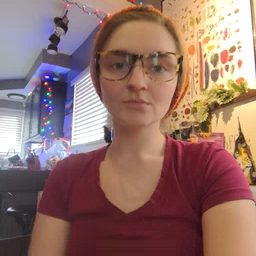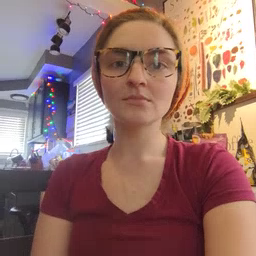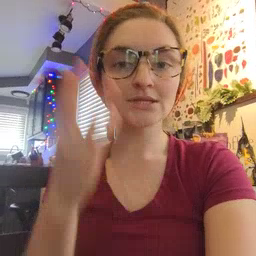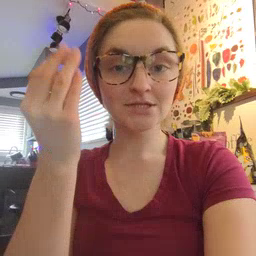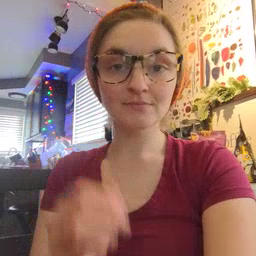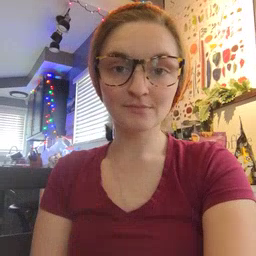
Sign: outside